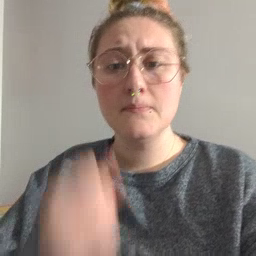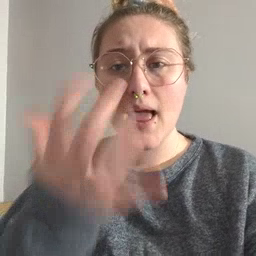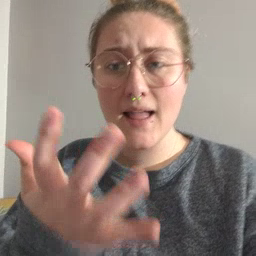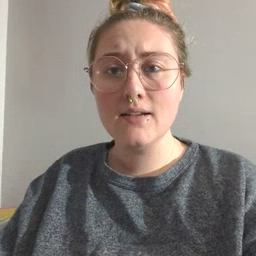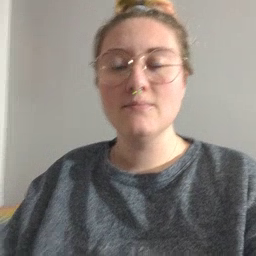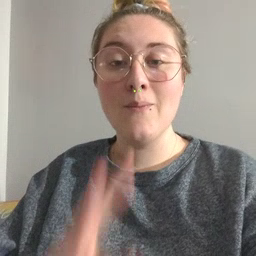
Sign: many